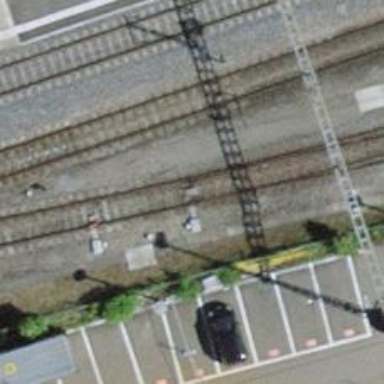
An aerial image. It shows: Railway switch.